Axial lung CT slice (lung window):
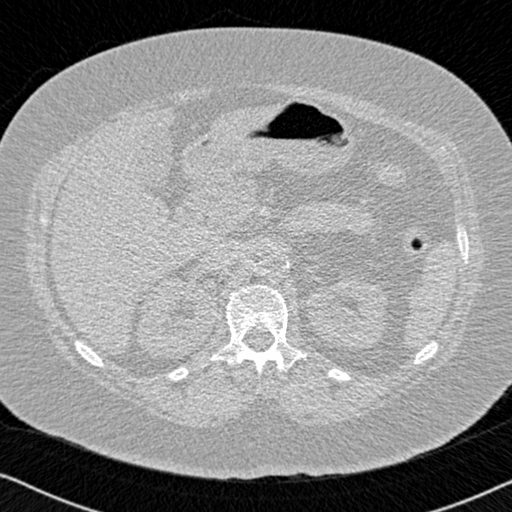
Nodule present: no